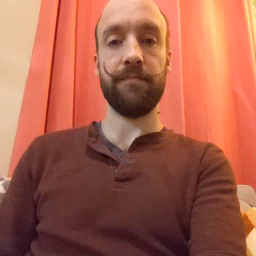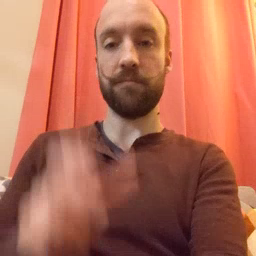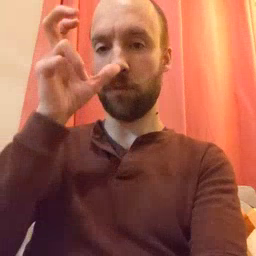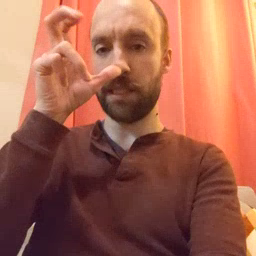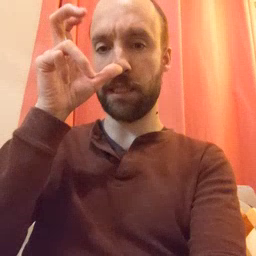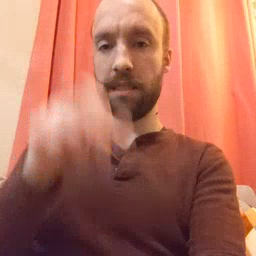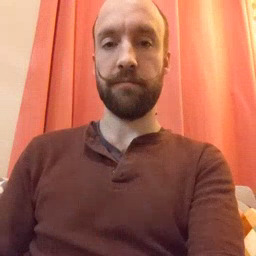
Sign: bug